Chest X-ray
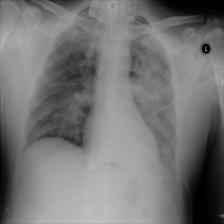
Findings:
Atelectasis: negative
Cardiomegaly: negative
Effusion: negative
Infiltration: positive
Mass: negative
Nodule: negative
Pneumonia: negative
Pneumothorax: negative
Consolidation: negative
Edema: negative
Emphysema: negative
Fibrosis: negative
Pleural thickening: negative
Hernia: negative